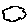
Label: cloud